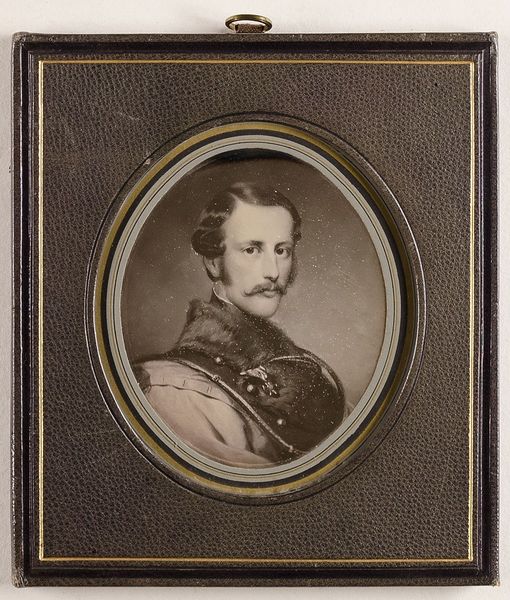
Titel: Ein Mann in Uniform
Standort: Hamburg
Institution: Museum für Kunst und Gewerbe Hamburg
Schlagwörter: mann, malerei, bart, brustbild, dreiviertelansicht, foto, fotografie, photographie, uniformen, photo, reproduktion, lichtbild, daguerreotypie, bildwerke, angewandte und bildende kunst, hessische systematik, gemälde, reproduktionsfotografie, kunstreproduktion, reproduktionsphotographie, gemäldes